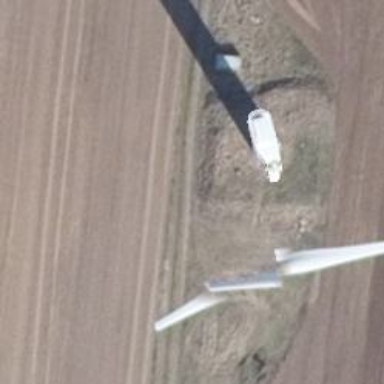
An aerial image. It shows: Wind generator powered by horizontal axis wind turbine.